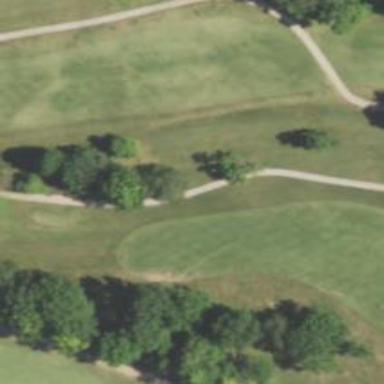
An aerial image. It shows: Service road used as golf cart path.